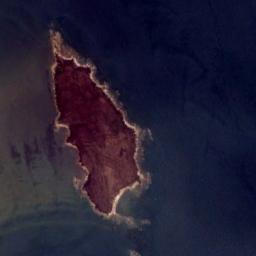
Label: island